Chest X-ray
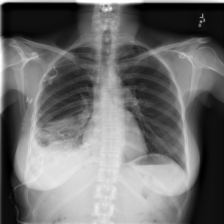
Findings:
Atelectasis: negative
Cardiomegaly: negative
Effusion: positive
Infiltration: positive
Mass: negative
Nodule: negative
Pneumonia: negative
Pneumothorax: negative
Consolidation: negative
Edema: negative
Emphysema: negative
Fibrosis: negative
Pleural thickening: negative
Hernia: negative